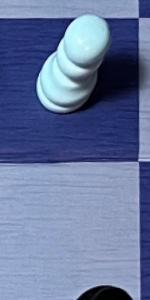
Label: Empty